Question: Good evening,
I have read through previous posts and cannot find an answer for this particular problem.
I have a VBA script in excel that returns values into A2,B2,C2 it then runs through a loop to populate data into A3,B3,C3 etc
What I need to do is eliminate the duplicate values in the row using VBA and return only the unique values. I am delimiting using the "/".
It needs to ignore any blank cells.
The idea is that the results are calculated before the next loop.
Ideally I would like to only display the result without having to populate A1,B1,C1 etc.

Your assistance in this is appreciated.
'''
'Conditions
If Cells(rw, 24) = Cells(rw, 26) And Cells(rw, 24) = Cells(rw, 25) Then Cells(rw, 18) = "'" & Cells(rw, 24)
If Cells(rw, 24) <> Cells(rw, 26) Then Cells(rw, 18) = Cells(rw, 24) & "/" & Cells(rw, 26)
Cells(rw, 20) = Application.VLookup(Cells(rw, 18), Workbooks("CMF Export.xlsx").Sheets("Data").Columns("C:D"), 2, False) ' Vlookup function
If Not aCell Is Nothing Then
Cells(rw, 23 + i) = Right(aCell.Value, 7)
End If
'''
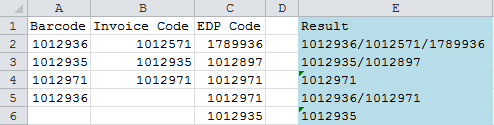
Answer: Try to use <URL> to store unique values:
'''
Sub test()
Dim col As Collection
Dim r As Range, c As Range
Dim res As String, lastrow As Long, el
'change sheet name to suit
With ThisWorkbook.Worksheets("Sheet1")
'Find last non empty row in column A
lastrow = .Cells(.Rows.Count, "A").End(xlUp).Row
'add text format to column E
.Range("E2:E" & lastrow).NumberFormat = "@"
'iterates through each row
For Each r In .Range("A2:C" & lastrow).Rows
'initialize collection
Set col = New Collection
'iterates through each cell in row
For Each c In r.Cells
'next lines adds only unique values
On Error Resume Next
col.Add CStr(c.Value), CStr(c.Value)
On Error GoTo 0
Next
'collect result
res = ""
For Each el In col
res = res & el & "/"
Next
If res <> "" Then res = Left(res, Len(res) - 1)
'write result in column E
.Range("E" & r.Row).Value = res
'adding VLOOKUP (follow up from comments)
'With .Range("F" & r.Row)
'adjust Sheet1!A1:C100 to suit your needs
' .Formula = "=VLOOKUP(" & res & ",Sheet1!A1:C100,3,0)"
'next line rewrites formula with formula result
' .Value = .Value
'End With
Set col = Nothing
Next
End With
End Sub
'''